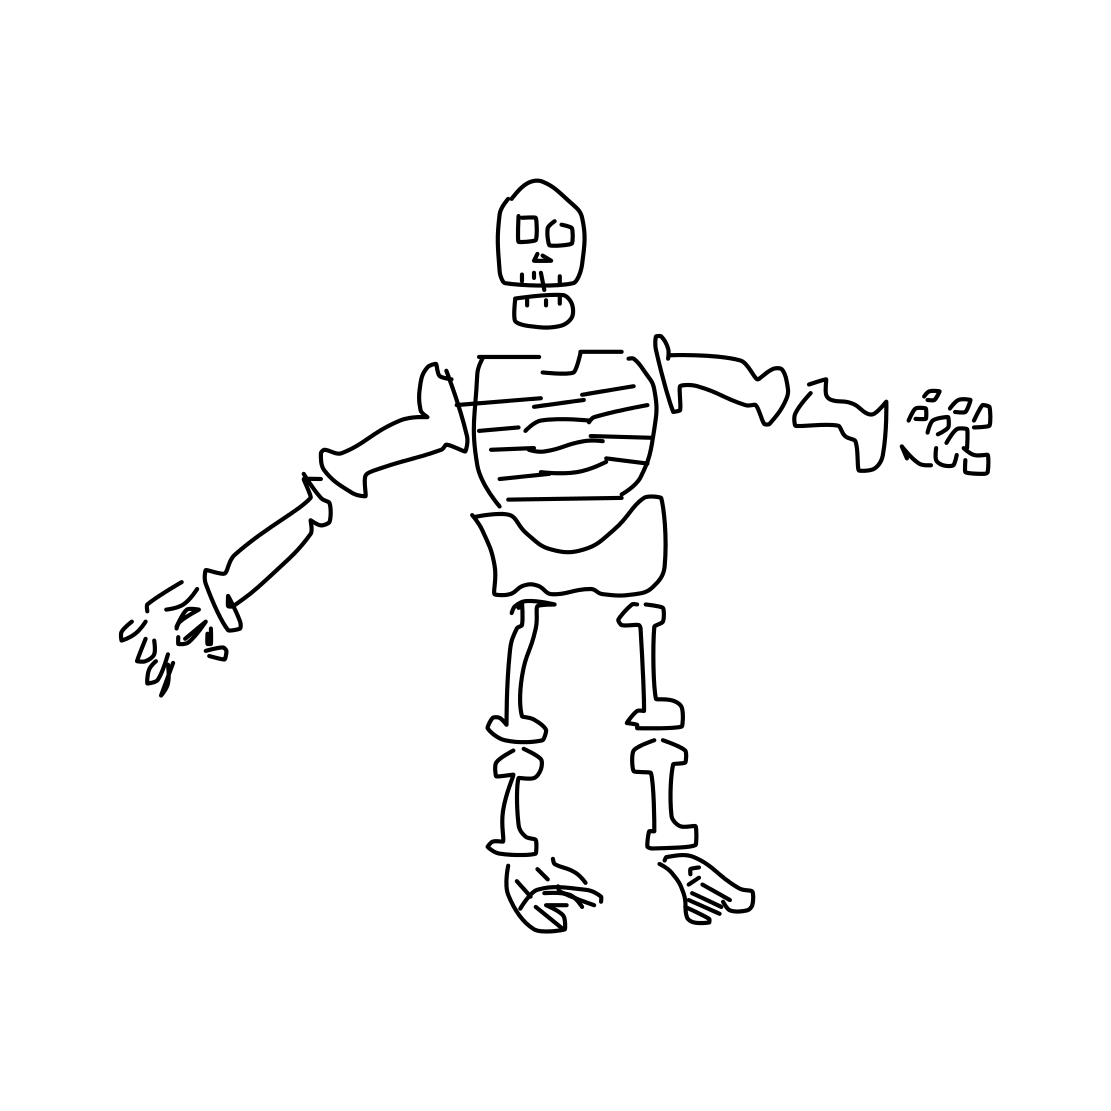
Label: human-skeleton